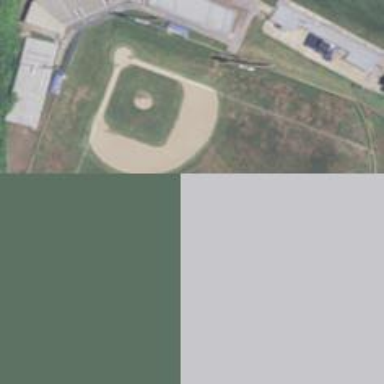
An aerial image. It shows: Baseball pitch for leisure land activities.